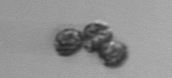
Label: Corymbellus